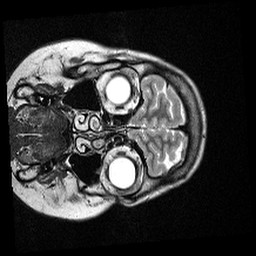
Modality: T2w
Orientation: coronal
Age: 29
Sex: female
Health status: ill
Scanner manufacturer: siemens
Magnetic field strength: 3 T
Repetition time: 8 s
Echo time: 0.085 s